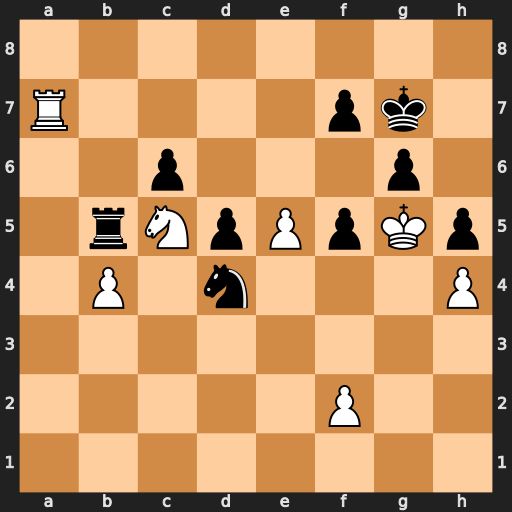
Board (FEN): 8/R4pk1/2p3p1/1rNpPpKp/1P1n3P/8/5P2/8
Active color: w
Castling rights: -
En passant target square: -
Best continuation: e6 Rxc5 Rxf7+